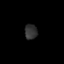
Tissue: prostate
Cell type: T cells
Senescence score: 0.7797
Nuclear area (px): 184
Mean DAPI intensity: 49.946